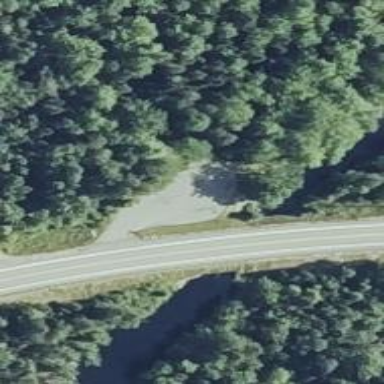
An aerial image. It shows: Rest area on the road.